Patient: sex F, age 41
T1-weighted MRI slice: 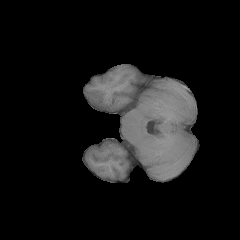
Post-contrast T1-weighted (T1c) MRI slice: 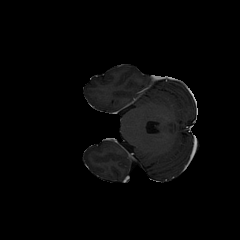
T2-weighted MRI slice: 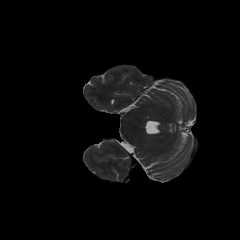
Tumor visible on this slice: no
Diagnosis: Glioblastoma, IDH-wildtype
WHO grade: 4